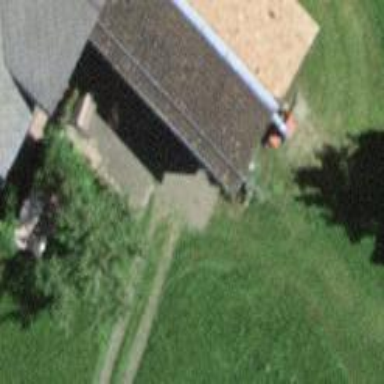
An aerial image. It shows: Barn.